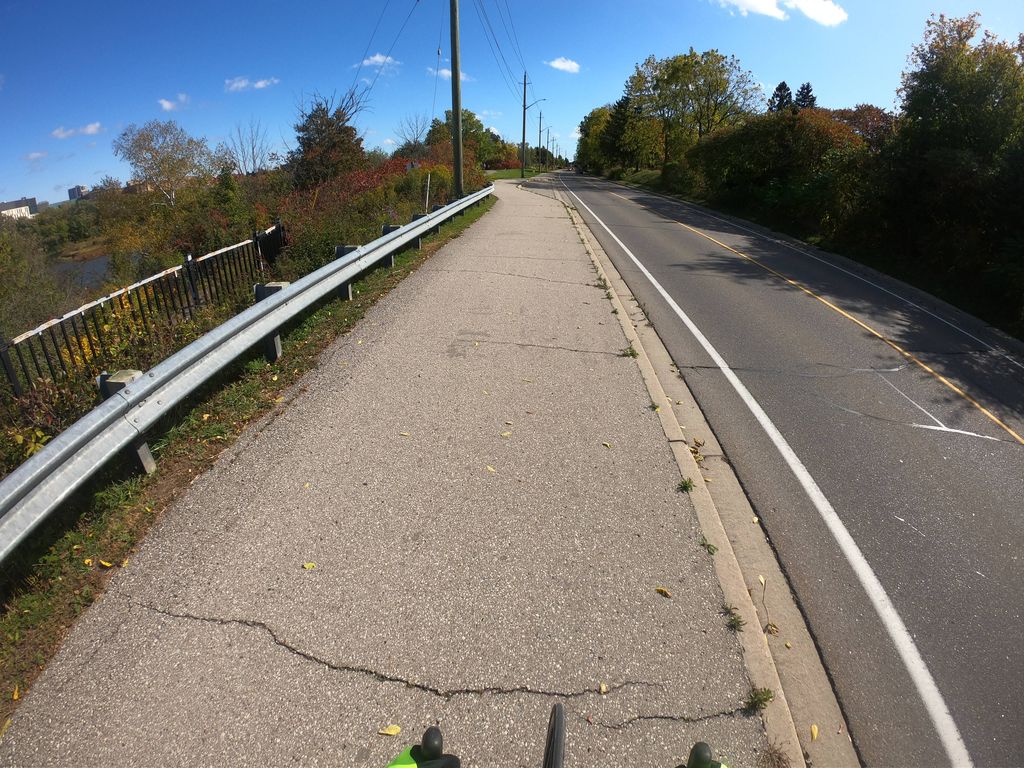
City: kitchener-waterloo